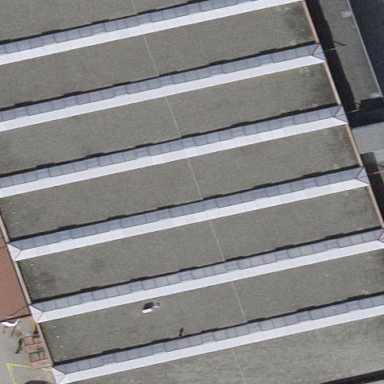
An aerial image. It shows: Flat-roofed retail building.